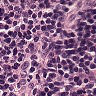
Metastatic tissue present: no